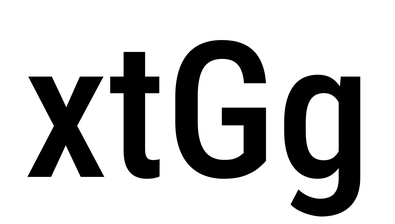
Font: Roboto_Condensed_Medium